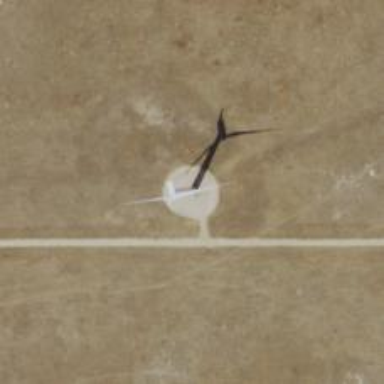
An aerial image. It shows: Wind turbine power generator.